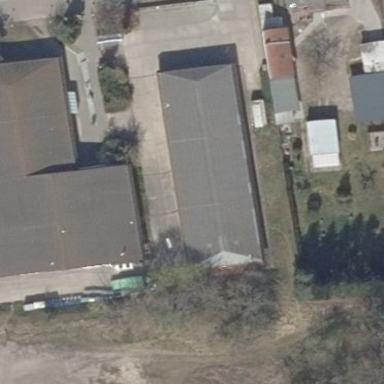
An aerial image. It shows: Building with hipped roof oriented along. The roof is colored grey.